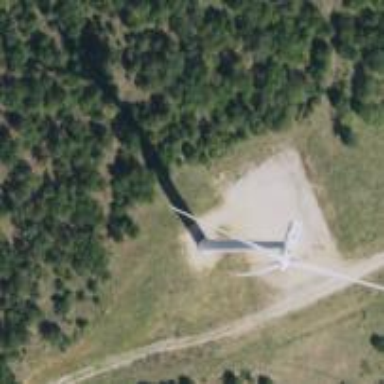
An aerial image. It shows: Wind generator powered by horizontal axis wind turbine.